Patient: sex F, age 56
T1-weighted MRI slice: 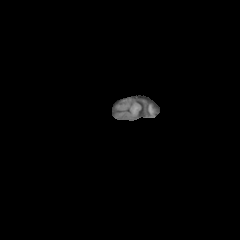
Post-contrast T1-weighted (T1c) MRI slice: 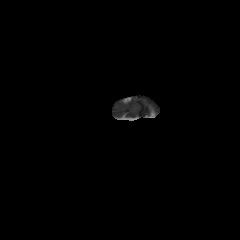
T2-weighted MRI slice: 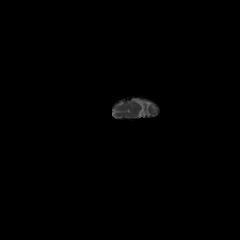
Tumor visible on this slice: no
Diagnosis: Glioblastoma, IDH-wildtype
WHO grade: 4